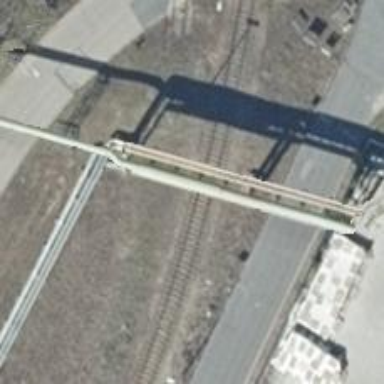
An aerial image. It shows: Railway yard used for servicing trains.